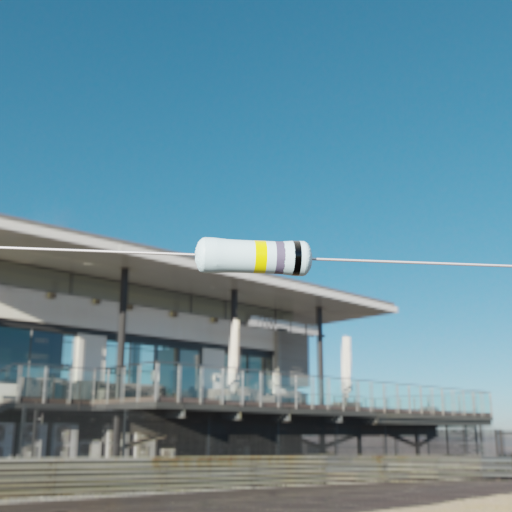
Resistor colour bands (in order): yellow, gray, black